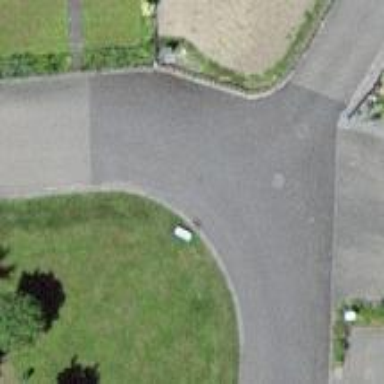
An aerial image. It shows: Smooth asphalt road in residential area.